Question: I want to create a variant of a candlestick in gnuplot that looks like this:

For every category there should be one or two candlesticks and two bars. What I want to display is one statistical measurement (results of a simulation, first candlestick) and one optional measurement (results of an experiment, second candlestick). Both will have a median, the quartiles one and three and min and max.
Additionally the green bar will show the best-case of a formal analysis and the red bar the worst-case of the formal analysis.
So per category there will be at least seven values (five values for the simulation and the two values of the formal analysis) and at most twelve values (the seven values from above plus five values for the experiment).
Unfortunately I do not know how to implement this and I am really thankfull for any help. It does not need to be gnuplot. Qt or jfreechart are also possibilities of which I thought. Maybe even TikZ...
Some example data:
data_sim.txt (for candlestick. Format category|min|q1|median|q3|max)
'''
EthernetMessage#1 0.055280408 0.055681596 0.056091449 0.<PHONE> 0.056776635
EthernetMessage#10 0.040785478 0.047341668 0.048439533 0.082419908 0.128777062
EthernetMessage#11 0.017520593 0.032334507 0.057476335 0.073707177 0.093273343
EthernetMessage#12 0.013744029 0.014562369 0.020228557 0.034301248 0.096911465
EthernetMessage#13 0.022368326 0.023299042 0.035760612 0.<PHONE> 0.123465625
EthernetMessage#14 0.012348243 0.<PHONE> 0.013033673 0.013412192 0.013818397
EthernetMessage#15 0.012543378 0.013067406 0.013464282 0.013810399 0.022771801
EthernetMessage#16 0.013393393 0.013763234 0.014105891 0.014495293 0.<PHONE>
EthernetMessage#17 0.<PHONE> 0.012813941 0.013188793 0.013562078 0.021207808
EthernetMessage#18 0.013218586 0.013824792 0.014271764 0.098167281 0.186240002
EthernetMessage#19 0.012337817 0.<PHONE> 0.013586632 0.018008508 0.022710523
'''
data_exp.txt (for optional candlestick. Format category|min|avg|max)
'''
EthernetMessage#1 0.05524 0.05558 0.0559
EthernetMessage#10 0.03843 0.065575 0.1505
EthernetMessage#11 0.0184 0.06649 0.11854
EthernetMessage#12 0.0135 0.03132 0.1233
EthernetMessage#13 0.0222 0.04964 0.14111
EthernetMessage#14 0.01201 0.01233 0.01265
EthernetMessage#15 0.01172 0.01202 0.01236
EthernetMessage#16 0.01303 0.01334 0.01367
EthernetMessage#17 0.01172 0.01315 0.02388
EthernetMessage#18 0.0126 0.056613333 0.19049
EthernetMessage#19 0.01172 0.01419 0.0185
'''
data_ana.txt (for the bars. Format category|best_case|worst_case)
'''
EthernetMessage#1 0.05528 0.209579
EthernetMessage#10 0.03832 0.35686
EthernetMessage#11 0.01752 0.35582
EthernetMessage#12 0.013744 0.35582
EthernetMessage#13 0.022368 0.35582
EthernetMessage#14 0.012336 0.133683
EthernetMessage#15 0.012336 0.145283
EthernetMessage#16 0.013391 0.133683
EthernetMessage#17 0.012336 0.145283
EthernetMessage#18 0.013216 0.643879
EthernetMessage#19 0.012336 0.231979
'''
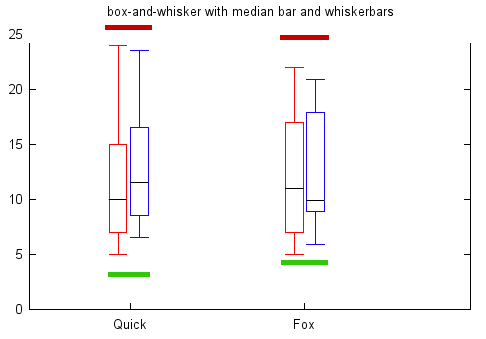
Answer: Here is a possible implementation with gnuplot (I'm not sure, if I interpreted the data_sim.txt columns correctly):
'''
reset
set boxwidth 0.2 absolute
set style line 1 linecolor rgb '#5555CC' # for sim boxes
set style line 2 linecolor rgb '#BBBBff' # for exp boxes
set style line 3 linecolor rgb '#AE1100' lw 3 # for worst case
set style line 4 linecolor rgb '#6EB043' lw 3 # for best case
set style line 5 linecolor rgb 'black' # for medians
set style data candlesticks
plot 'data_ana.txt' using 0:2:(0.3):(0.001):xtic(stringcolumn(1)[16:*]) with boxxyerrorbars ls 4 title 'best case', '' using 0:3:(0.3):(0.001) with boxxyerrorbars ls 3 title 'worst case', 'data_sim.txt' using ($0-0.2):3:2:6:5 whiskerbars ls 1 title 'simulation', '' using ($0-0.2):4:4:4:4 ls 5 notitle, 'data_exp.txt' using ($0+0.2):2:2:4:4 ls 2 title 'experiment', '' using ($0+0.2):3:3:3:3 ls 5 notitle
'''
with the result (using 4.6.3):

Some remarks to the code:
- The boxes are plotted like <URL>'. In that case you should also use 'set xtic rotate' to have the labels typeset vertically.